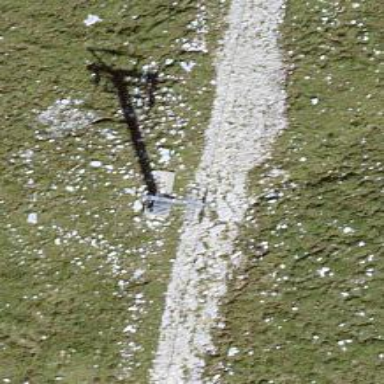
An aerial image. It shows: Pylon for aerialway.